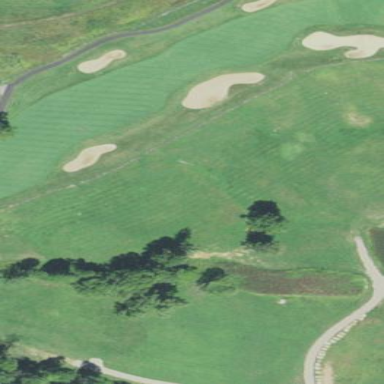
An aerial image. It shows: Area of rough grass used for golf.